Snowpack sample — Buffalo Mountain, Silverthorne, Colorado, USA (1/25/25, 10:11 AM MST)
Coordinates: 39.6222, -106.1139
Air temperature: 22 °F
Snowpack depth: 110 cm
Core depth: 20 cm
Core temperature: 48.2 °F
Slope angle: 12°, slope face: 102°
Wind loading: high
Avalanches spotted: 0
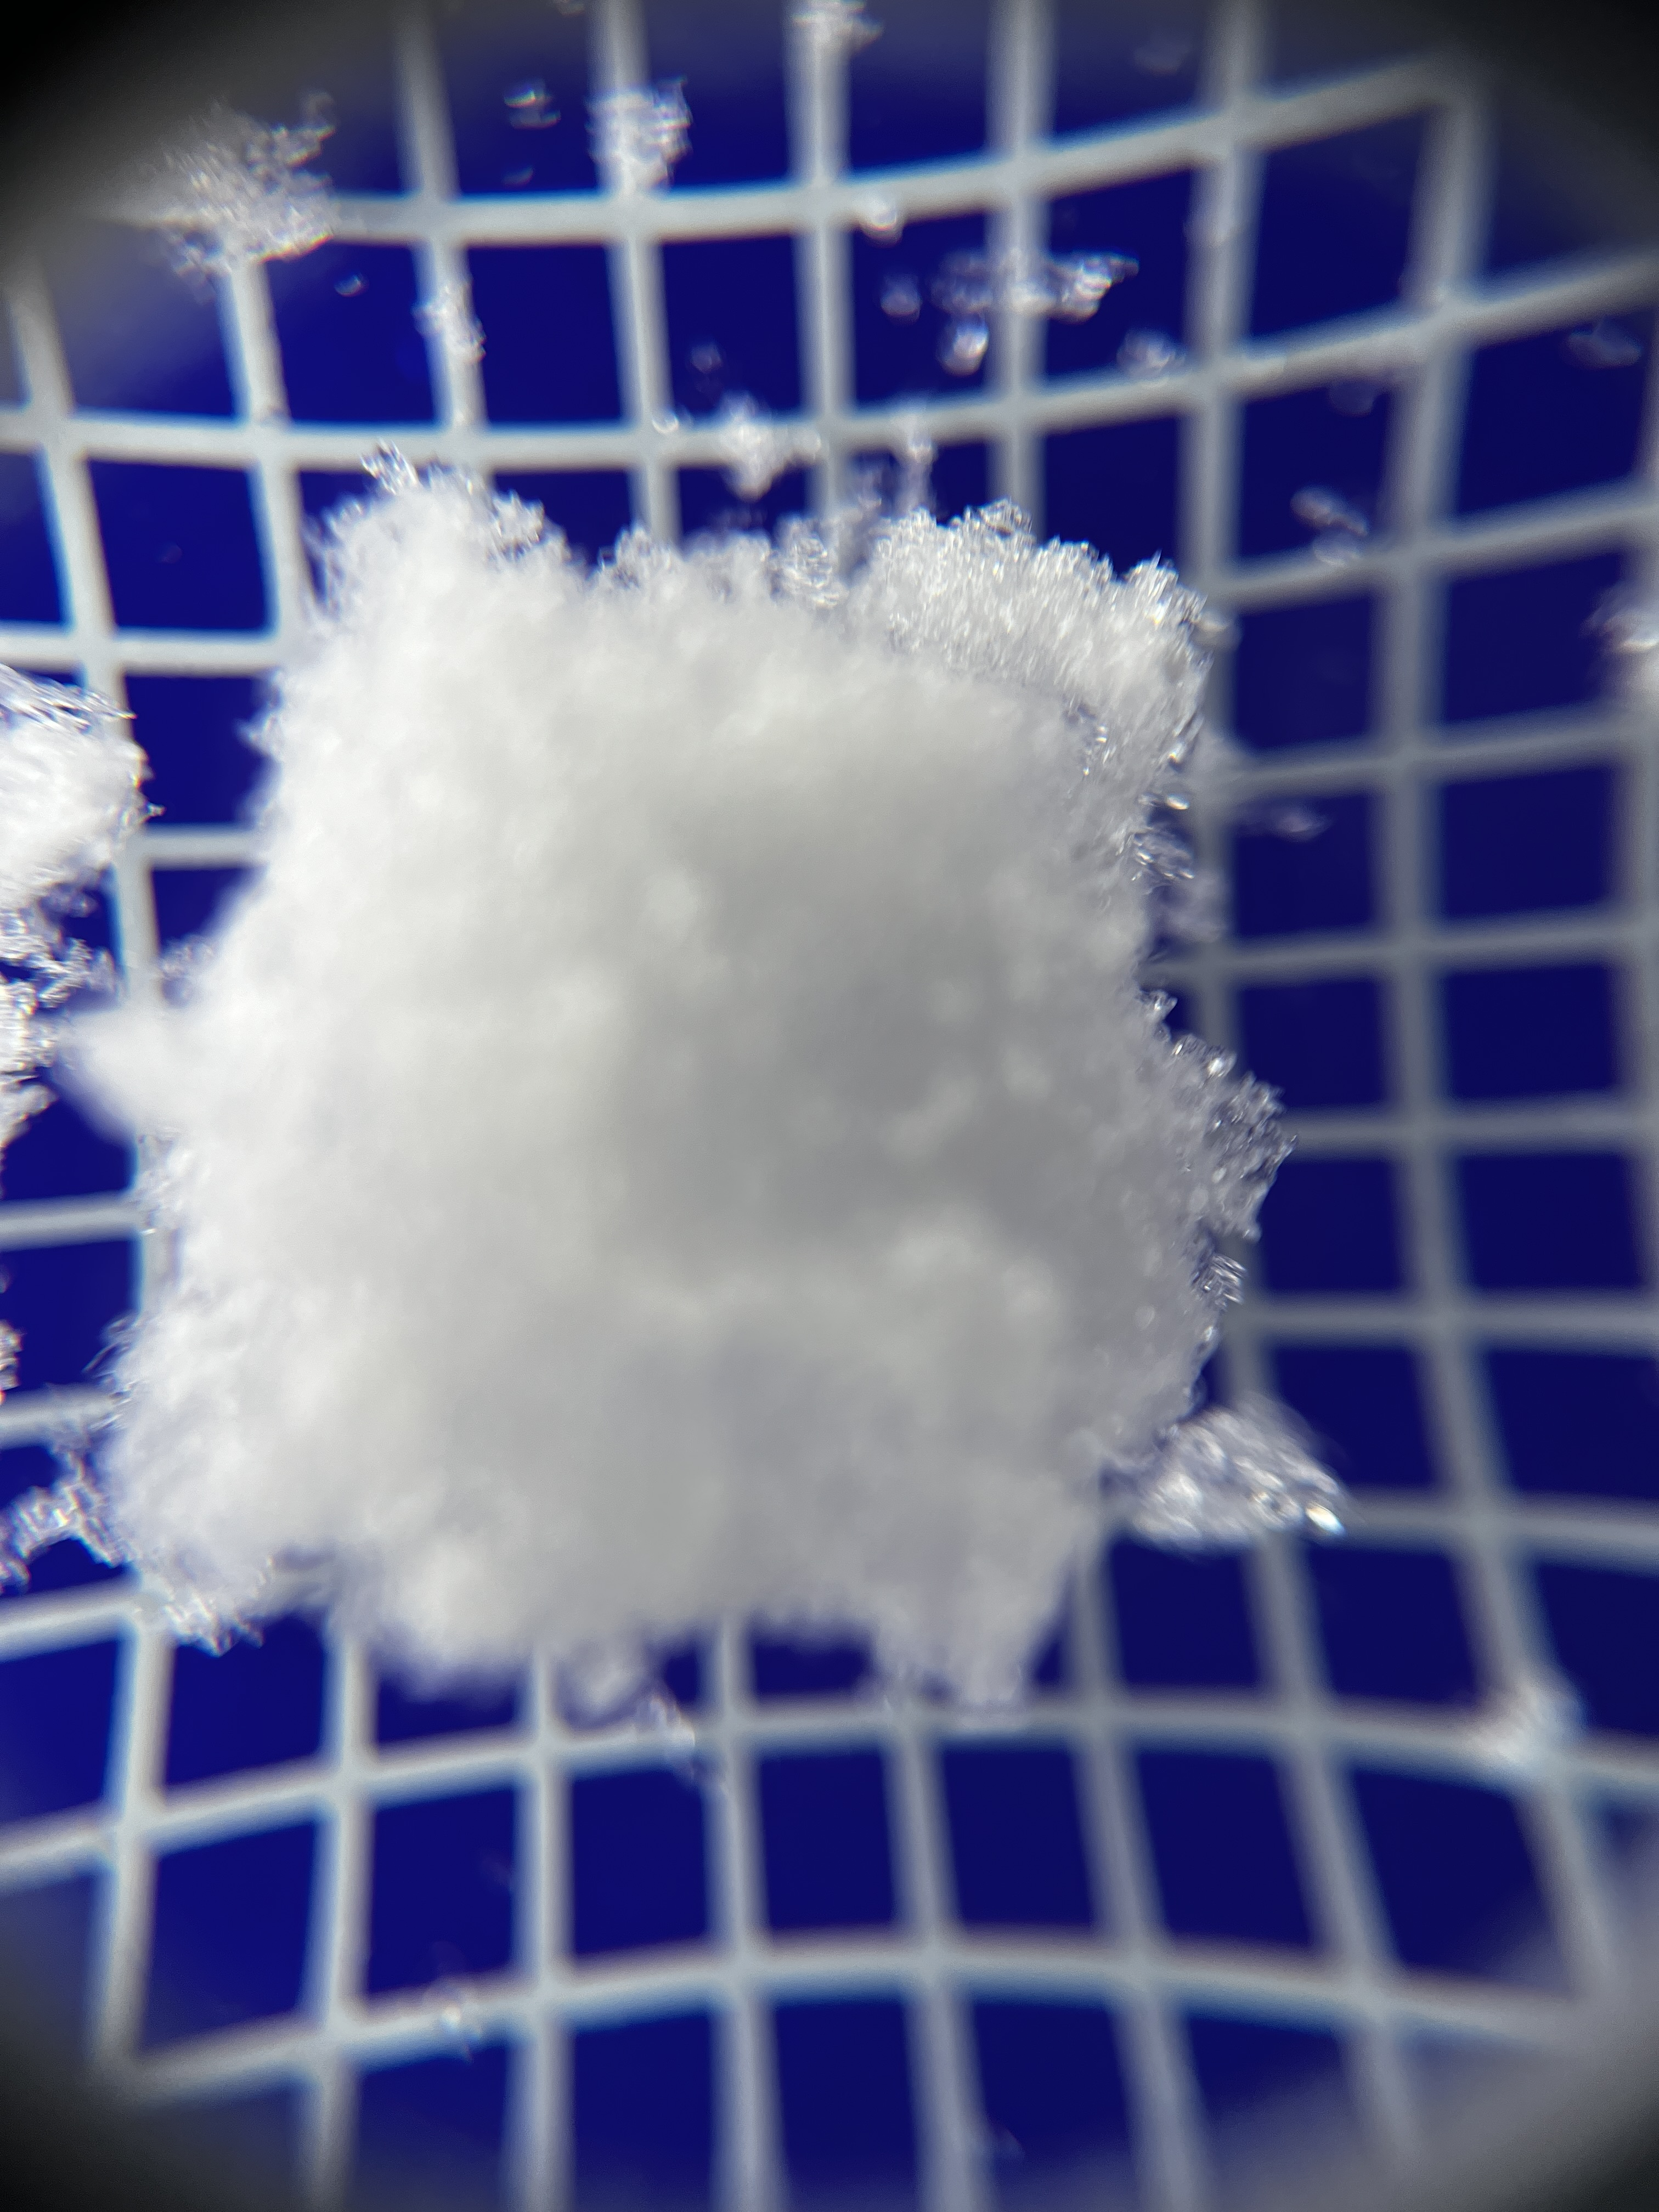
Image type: magnified_profile
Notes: No avalanches nearby, collected on the outskirts of a fire break 15 meters from the treeline, on way to Buffalo and Red Mountain